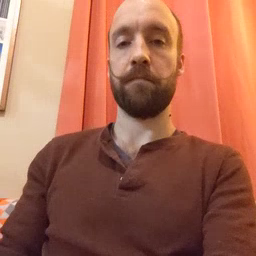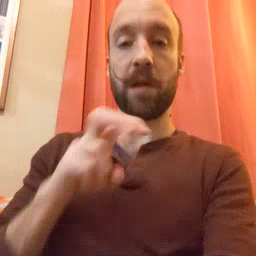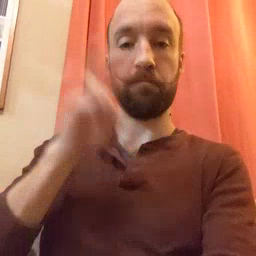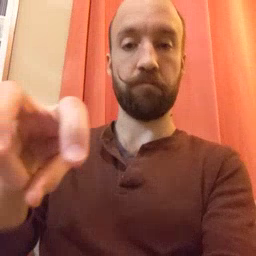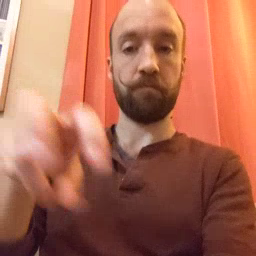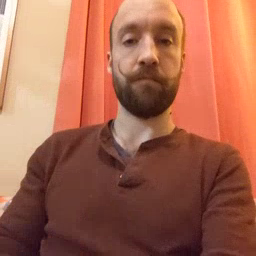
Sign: jump